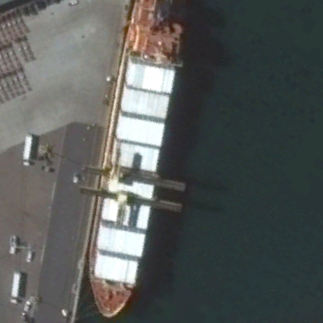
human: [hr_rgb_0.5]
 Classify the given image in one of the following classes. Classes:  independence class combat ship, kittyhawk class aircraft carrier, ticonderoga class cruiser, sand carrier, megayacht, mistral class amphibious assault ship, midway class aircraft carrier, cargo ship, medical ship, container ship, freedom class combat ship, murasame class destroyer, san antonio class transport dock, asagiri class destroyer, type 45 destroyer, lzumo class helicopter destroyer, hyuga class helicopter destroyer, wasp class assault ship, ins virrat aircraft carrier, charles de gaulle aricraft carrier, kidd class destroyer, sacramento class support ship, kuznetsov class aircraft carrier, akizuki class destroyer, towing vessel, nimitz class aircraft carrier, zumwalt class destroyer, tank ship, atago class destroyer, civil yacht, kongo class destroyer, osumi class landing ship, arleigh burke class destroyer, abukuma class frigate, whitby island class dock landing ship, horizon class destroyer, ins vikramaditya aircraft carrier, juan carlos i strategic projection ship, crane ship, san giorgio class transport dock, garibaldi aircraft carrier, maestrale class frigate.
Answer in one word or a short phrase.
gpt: Container ship